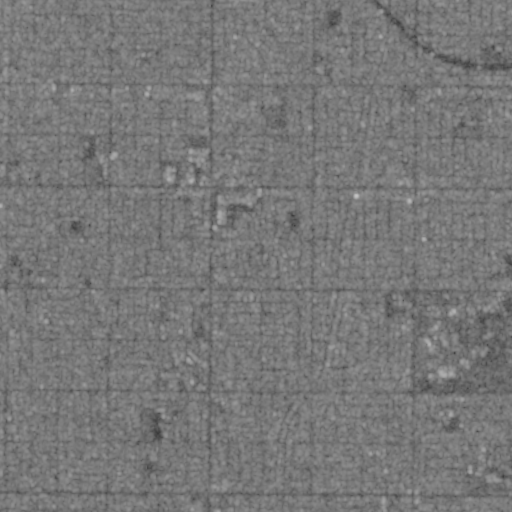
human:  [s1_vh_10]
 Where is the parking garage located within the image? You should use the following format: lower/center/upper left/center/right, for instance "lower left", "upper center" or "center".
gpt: The parking garage is located in the upper center of the image.
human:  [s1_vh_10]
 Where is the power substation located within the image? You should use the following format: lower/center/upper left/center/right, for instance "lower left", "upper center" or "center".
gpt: The power substation is located in the lower center of the image.
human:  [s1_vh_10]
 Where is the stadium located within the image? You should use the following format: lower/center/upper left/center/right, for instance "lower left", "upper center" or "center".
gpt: The stadium is located in the lower right of the image.
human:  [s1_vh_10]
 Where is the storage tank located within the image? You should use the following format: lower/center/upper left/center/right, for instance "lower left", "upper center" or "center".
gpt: The storage tank is located in the center right of the image.
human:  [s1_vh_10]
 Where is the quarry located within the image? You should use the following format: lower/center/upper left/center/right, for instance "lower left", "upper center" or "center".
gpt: There is no quarry in the image.

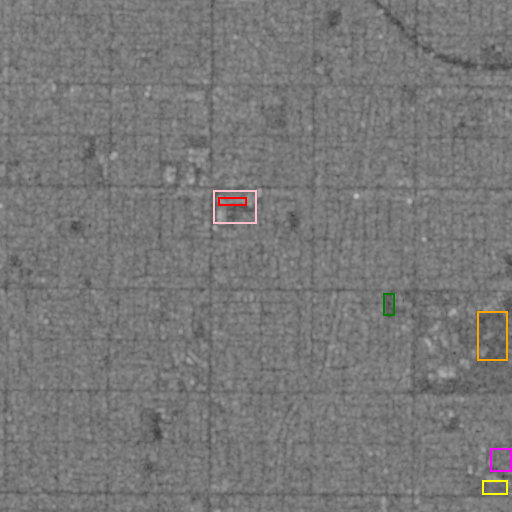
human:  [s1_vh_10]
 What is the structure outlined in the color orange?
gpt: The structure outlined in orange is a park.
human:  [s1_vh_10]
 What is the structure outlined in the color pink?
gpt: The structure outlined in pink is a parking lot.
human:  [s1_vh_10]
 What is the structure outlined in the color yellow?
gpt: The structure outlined in yellow is a stadium.
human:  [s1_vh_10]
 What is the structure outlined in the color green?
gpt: The structure outlined in green is a track.
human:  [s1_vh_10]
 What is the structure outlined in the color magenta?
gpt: The structure outlined in magenta is a building.
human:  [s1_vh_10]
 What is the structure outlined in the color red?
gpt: The structure outlined in red is a building.
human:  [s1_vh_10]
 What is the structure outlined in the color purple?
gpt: There is no purple outline.